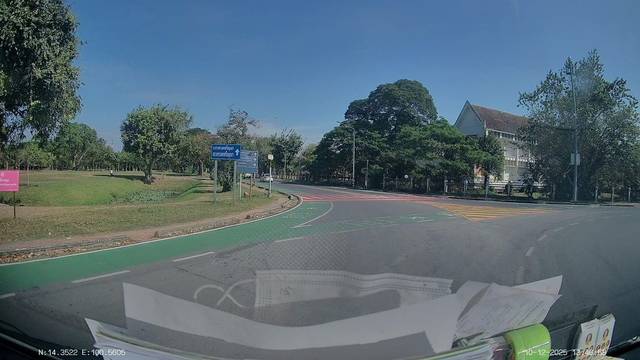
Region: Thailand
Coordinates: 14.352, 100.561